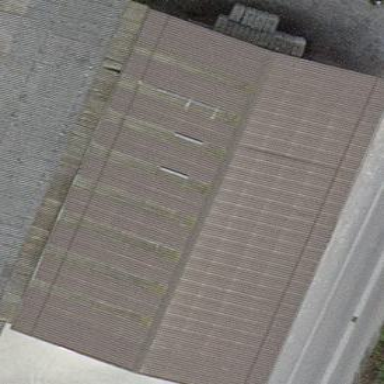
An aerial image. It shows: View of roof of building.